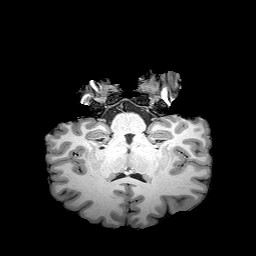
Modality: T1w
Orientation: sagittal
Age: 22
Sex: male
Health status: healthy